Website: ulta-beauty
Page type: billing-address
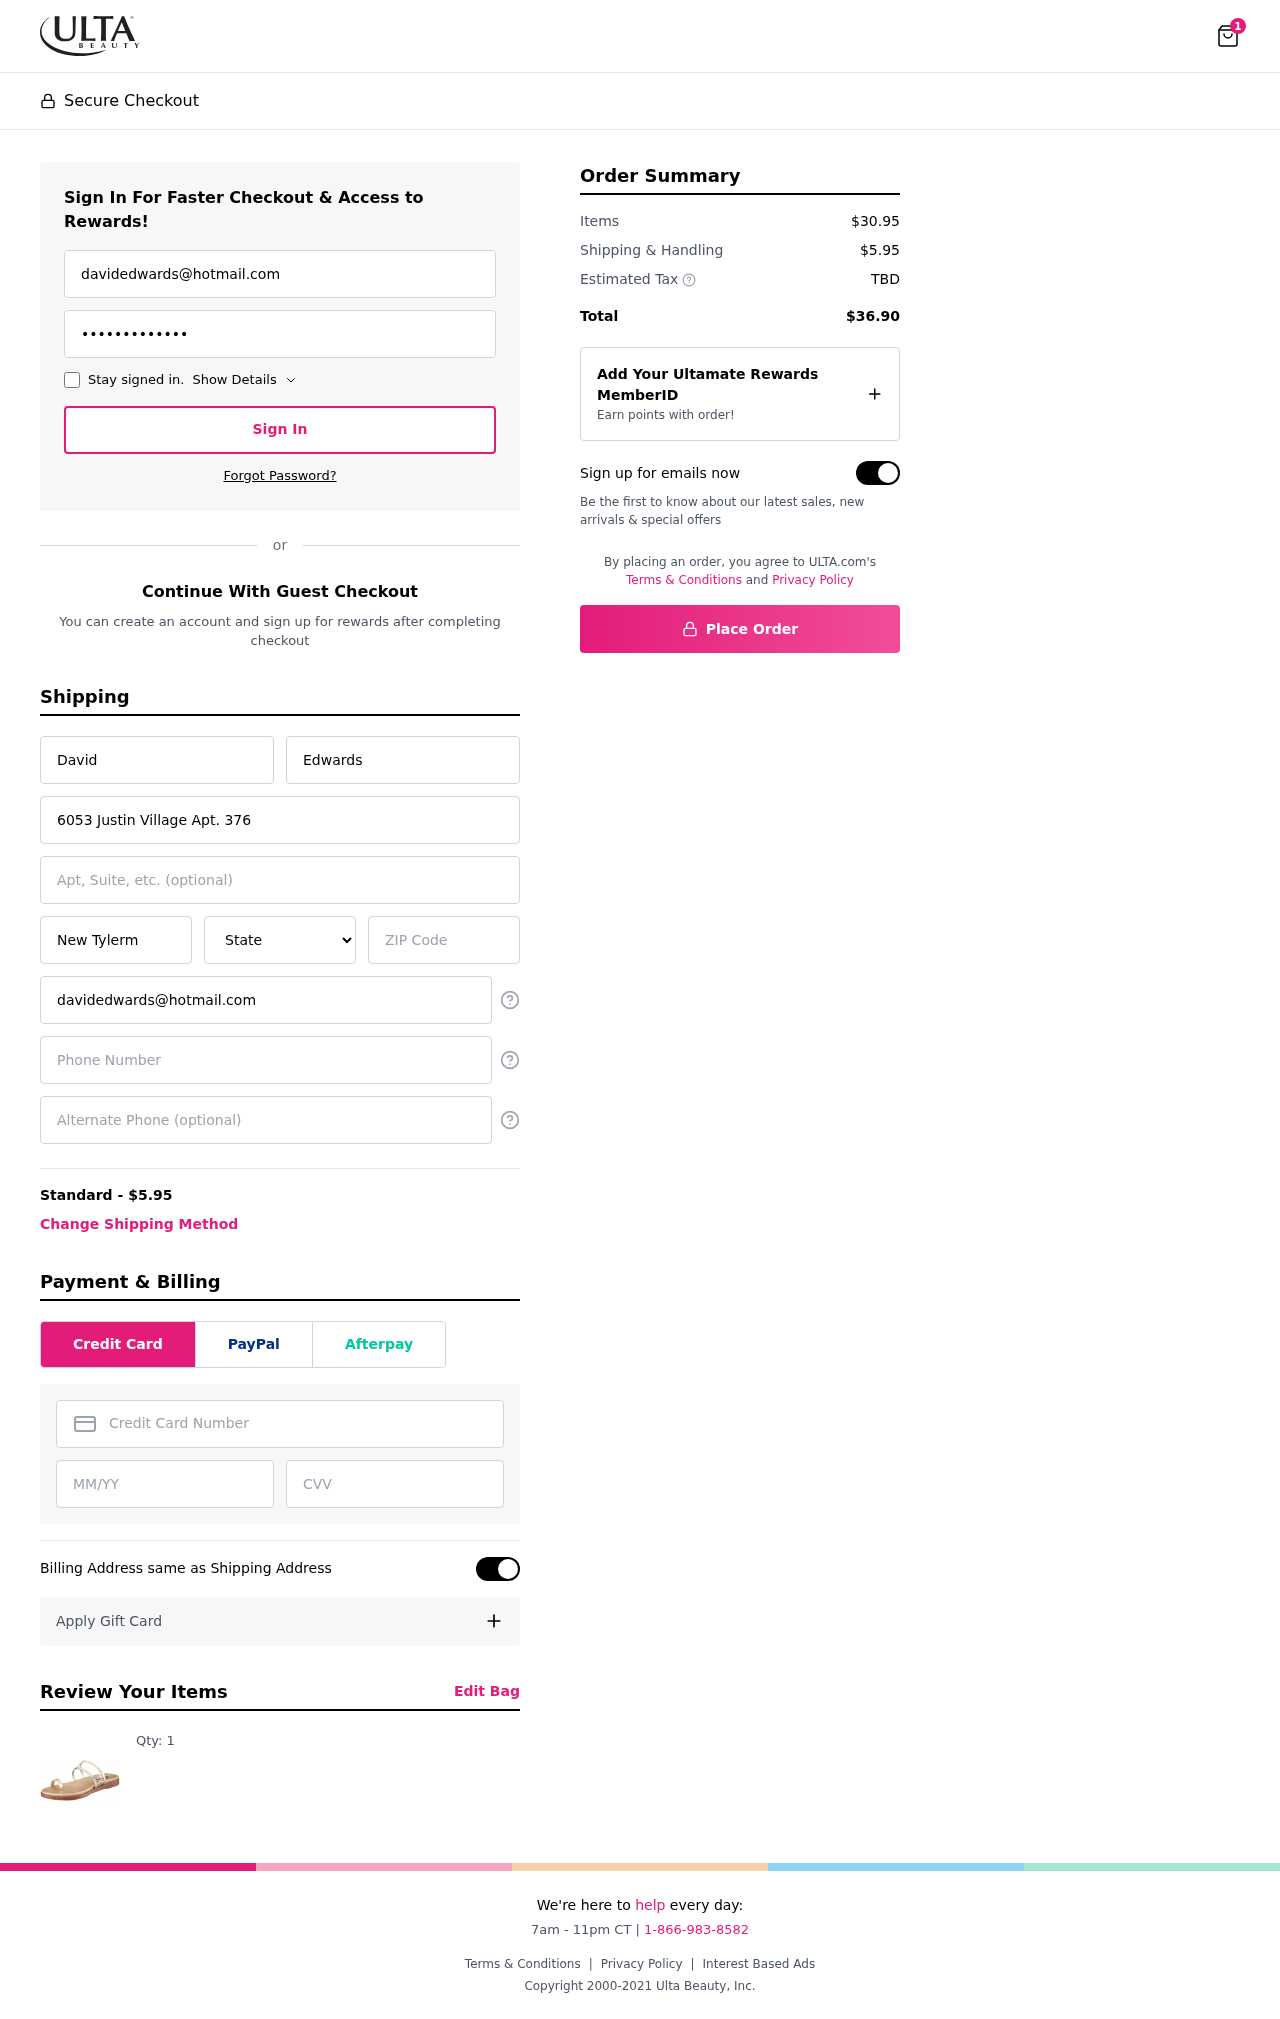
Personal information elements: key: PII_STATE
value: Maine
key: PII_EMAIL
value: davidedwards@hotmail.com
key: PII_FIRSTNAME
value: David
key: PII_LASTNAME
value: Edwards
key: PII_STREET
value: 6053 Justin Village Apt. 376
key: PII_CITY
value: New Tylermouth
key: PII_POSTCODE
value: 07806
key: PII_PHONE
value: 9542029157
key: PII_ALT_PHONE
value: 9208549749
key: PII_CARD_NUMBER
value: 6011 9886 9980 7418
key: PII_CARD_EXPIRY
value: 01/30
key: PII_CARD_CVV
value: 675
Product elements: key: PRODUCT1_QUANTITY
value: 1
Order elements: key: ORDER_NUM_ITEMS
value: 1
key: ORDER_SHIPPING_COST
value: $5.95
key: ORDER_SUBTOTAL
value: $30.95
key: ORDER_TOTAL
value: $36.90